Question: I want to write english transcription in console.
In debugger I have this 's@'dZest'
but in console I have 's??d?est'.
How to resolve this problem ? Thanks!
Client for getting transcription
'''
class TranslationFormattedResult
{
public string Transcription { get; set; }
public List<string> TranslatedWordList = new List<string>();
}
class TranslatorClient
{
private TranslationServiceSoapClient _client = new TranslationServiceSoapClient("TranslationServiceSoap");
public async Task<TranslationFormattedResult> GetTranslationAsync(string word)
{
var result = await _client.GetTranslationAsync("er", "General",
word,
lang: "ru",
limit: 3000,
useAutoDetect: true,
key: "",
ts: "MainSite",
tid: "");
var translationResult = new TranslationFormattedResult {Transcription = await GetTranscriptionAsync(result)};
return translationResult;
}
private async Task<string> GetTranscriptionAsync(TranslationResult result)
{
var task = new Task<string>(() =>
{
string pr = null;
string pattern = "\[.+\]";
var match = Regex.Match(result.result, pattern);
if(match.Success)
{
pr = match.Value.Trim('[', ']');
}
return pr;
});
task.Start();
return await task;
}
}
'''
And main method
'''
class Program
{
static void Main(string[] args)
{
//this works
var client = new TranslatorClient();
var ts = client.GetTranslationAsync("suggest")
.ContinueWith(r =>
{
var transcription = r.Result.Transcription;
Console.OutputEncoding = Encoding.Unicode;
Console.WriteLine(transcription);
Console.WriteLine("press any key");
Console.ReadKey();
}
);
ts.Wait();
}
}
'''

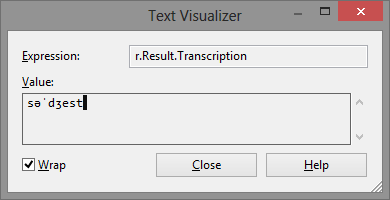
Answer: You should:
1. set the OutputEncoding to Unicode: Console.OutputEncoding = Encoding.Unicode;
2. run your program
3. right click on the console window
4. in the properties window change the console font and set it to Consolas.
---
'''
class Program {
static void Main( string[ ] args ) {
Console.OutputEncoding = Encoding.Unicode;
Console.WriteLine( "s@'dZest" );
}
}
'''
The result in the console is: